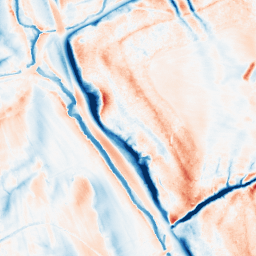
Category: classical
Decomposition family: gaussian_anisotropic
Decomposition parameters: sigma_x: 10
sigma_y: 2
Upsampling method: bspline
Upsampling parameters: scale: 8
Upsampling scale: 8